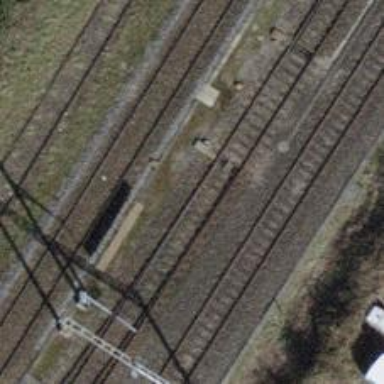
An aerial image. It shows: Railway switch.